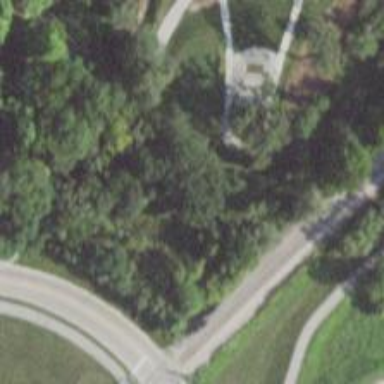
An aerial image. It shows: Service road used as golf cart path.